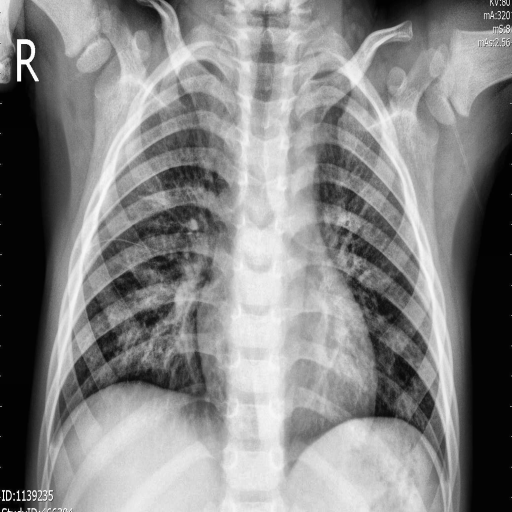
Finding: PNEUMONIA